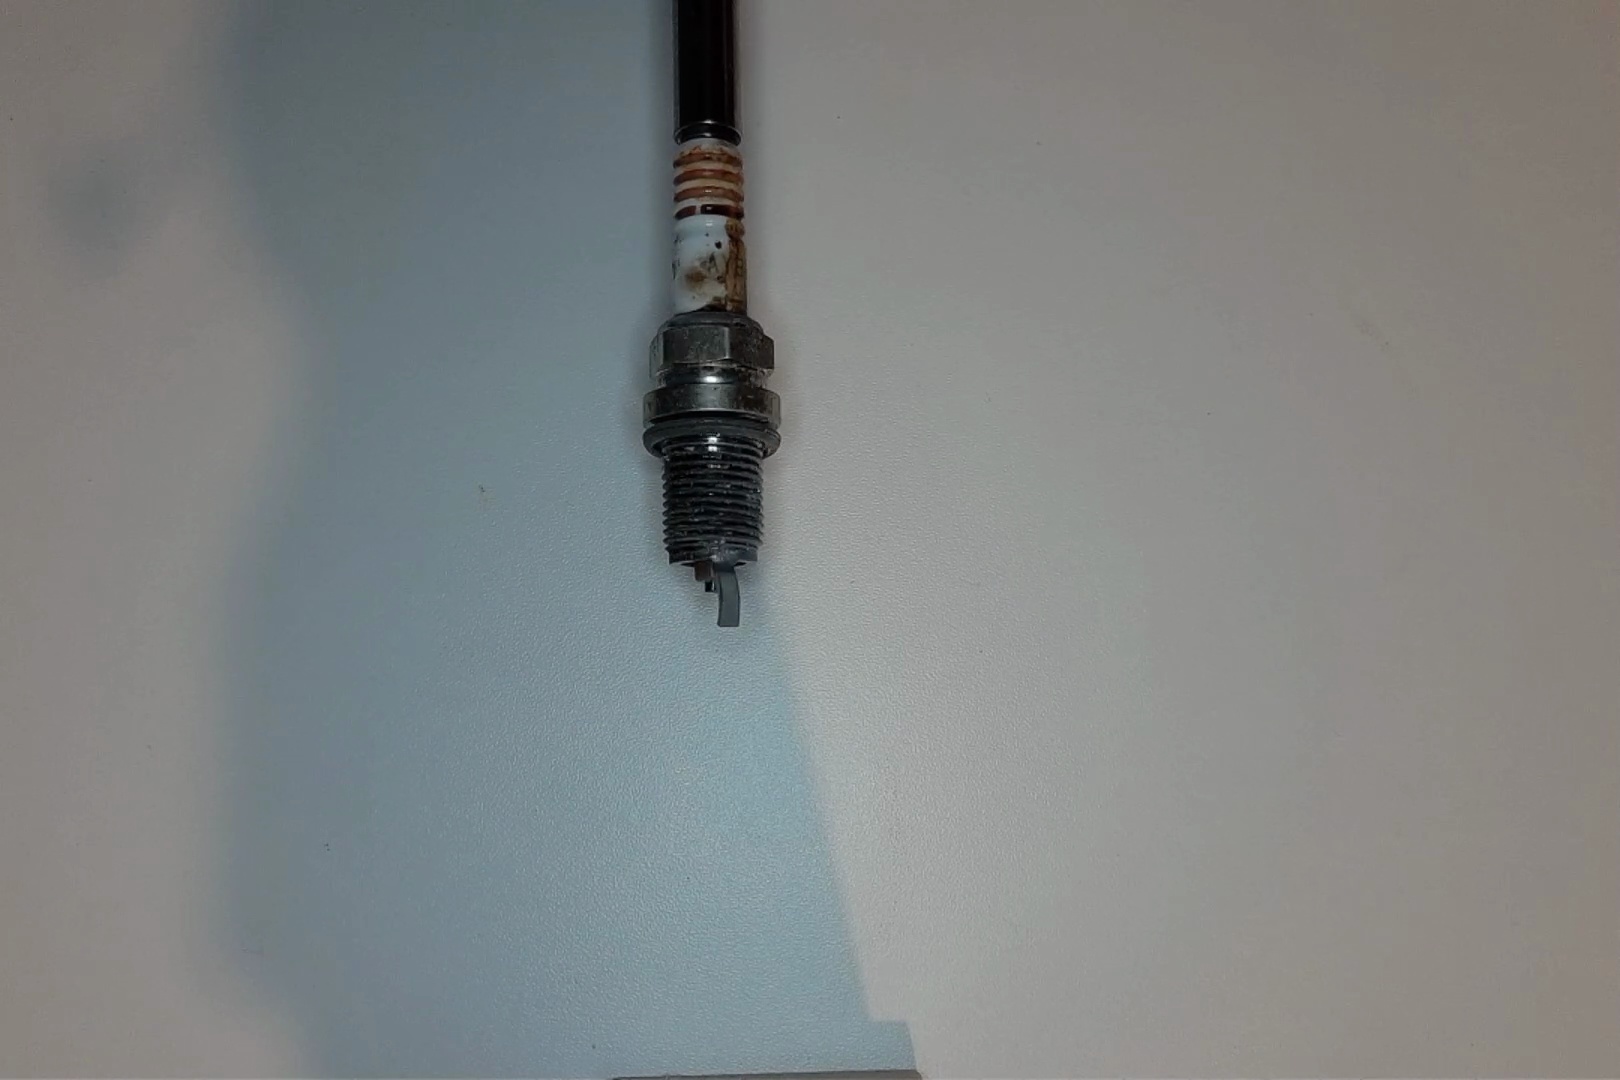
Label: anomaly